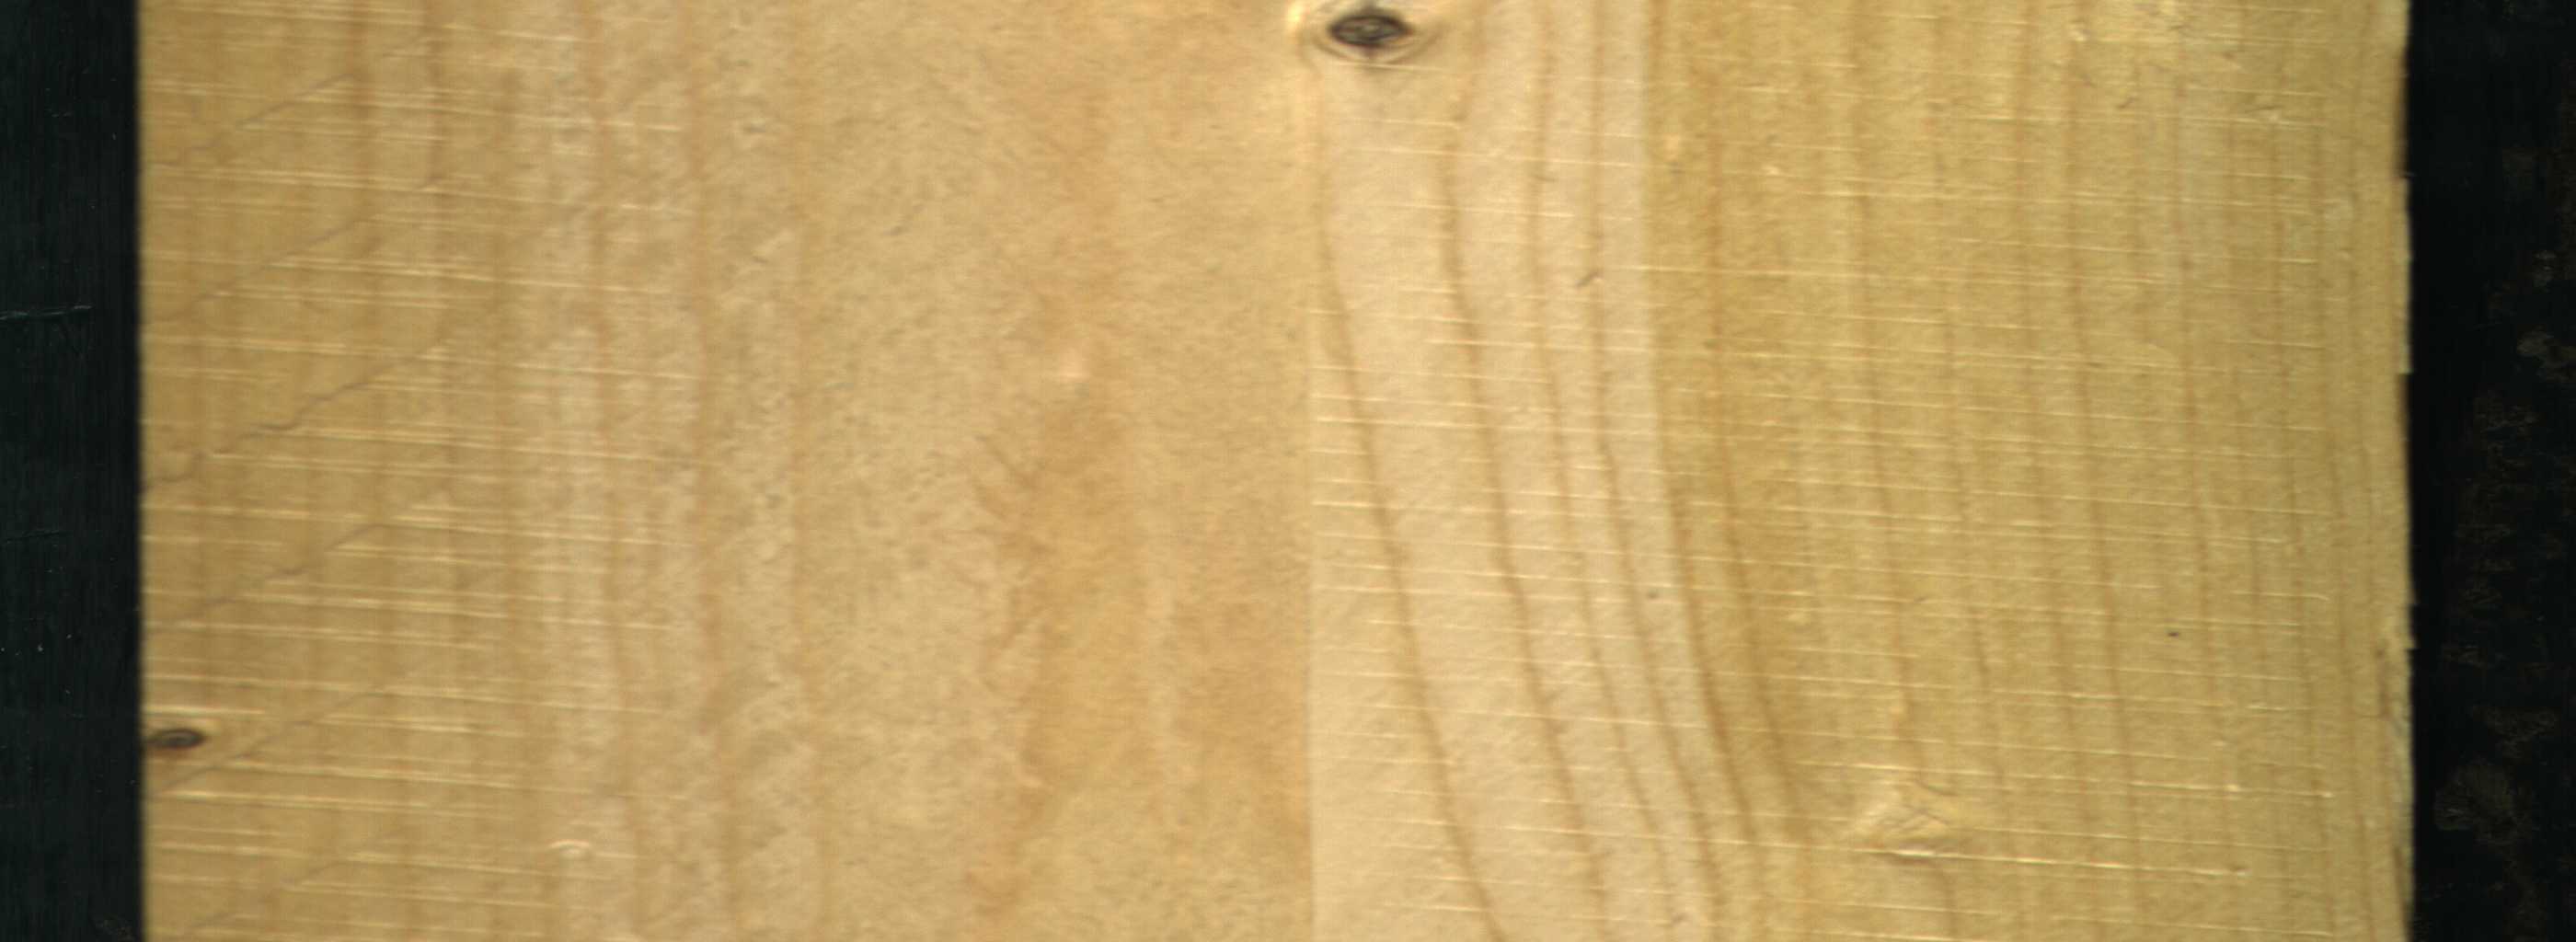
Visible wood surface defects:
Live_Knot
Live_Knot